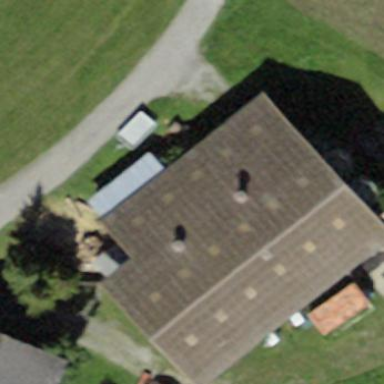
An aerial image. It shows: Barn.